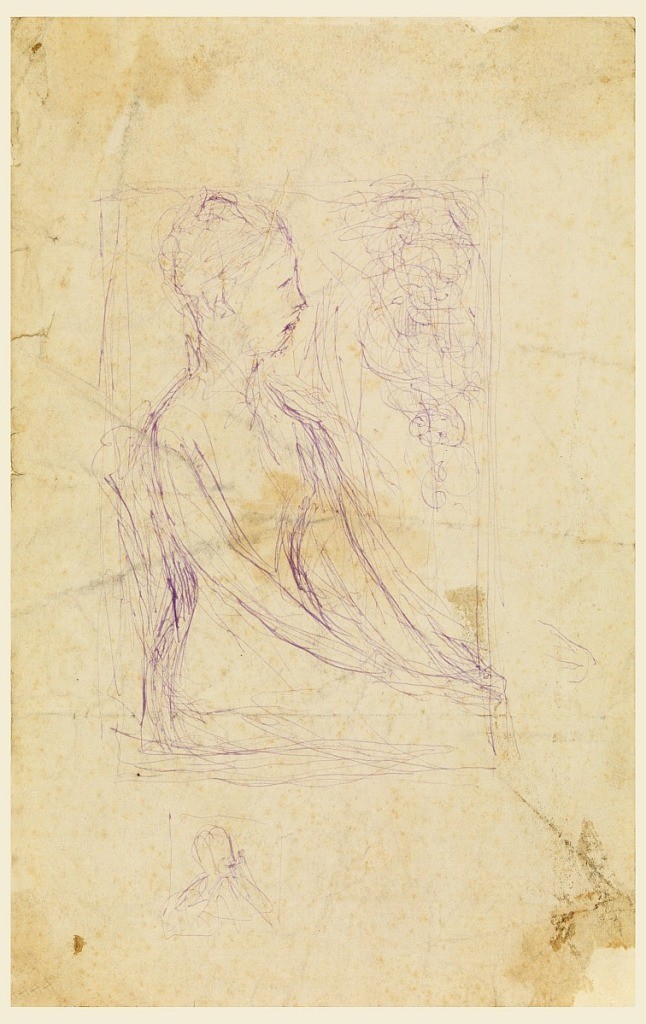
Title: Study for the Violet Sargent Bronze Plaque in the Art Institute of Chicago
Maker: Augustus Saint-Gaudens, American, 1848 – 1907
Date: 1890
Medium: Pen and purple ink on cream laid paper
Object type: Drawing
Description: Young woman, three-quarter-length, seated with head in profile, directed to right; hands in lap.  Enclosed in rectangle with filling of curved lines in upper right corner.  Below in small square, a bust with head in three-quarter view to right.